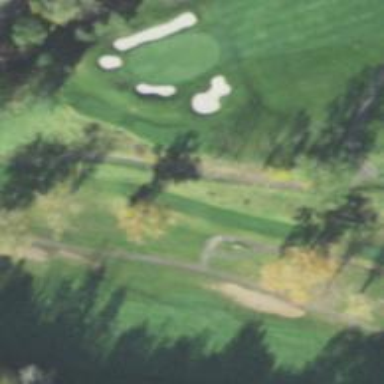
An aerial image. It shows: Pathway for golfing.